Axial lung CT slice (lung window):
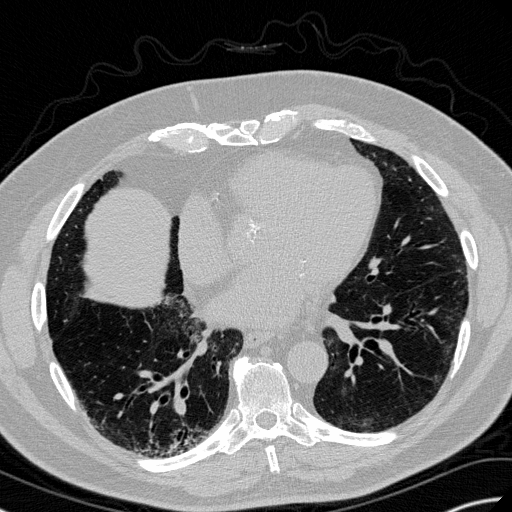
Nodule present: no